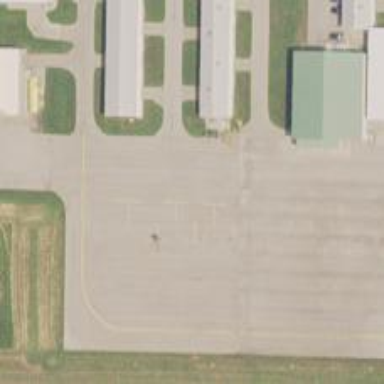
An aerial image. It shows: View of taxiway at the airport.